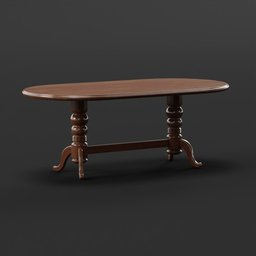
Label: furniture